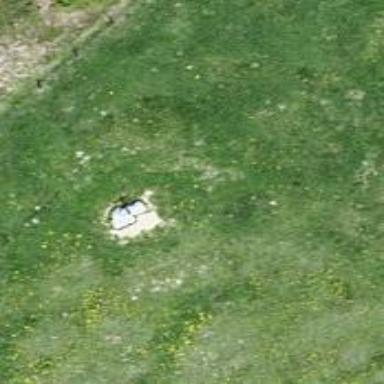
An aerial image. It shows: Wayside cross with historic significance.